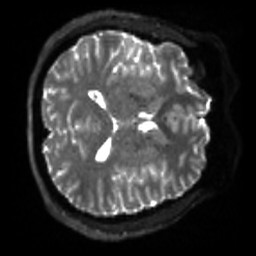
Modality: sbref
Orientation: axial
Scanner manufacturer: siemens
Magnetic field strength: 3 T
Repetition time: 4 s
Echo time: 0.0594 s